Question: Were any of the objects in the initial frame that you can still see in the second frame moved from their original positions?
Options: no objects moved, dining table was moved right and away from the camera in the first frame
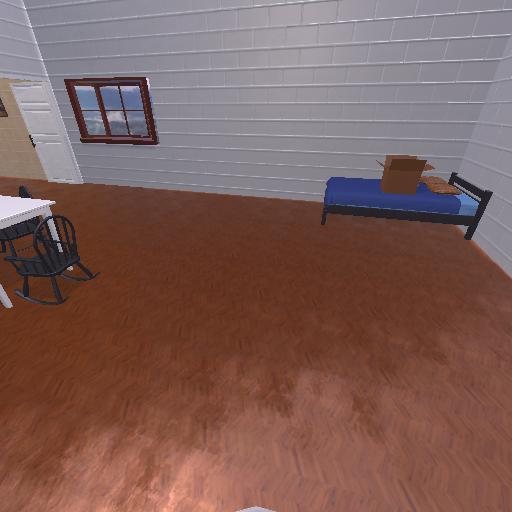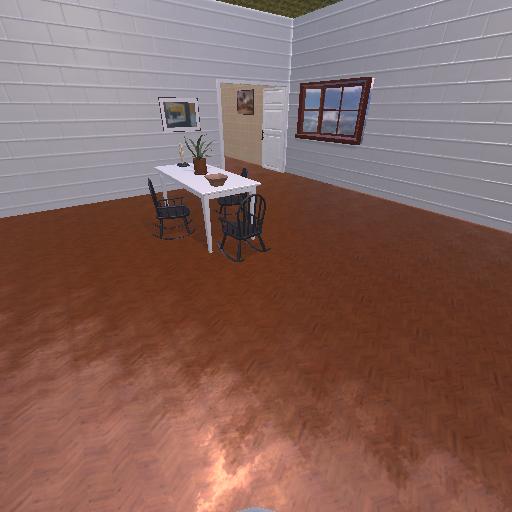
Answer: no objects moved